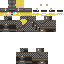
A male human skin with medium skin, wearing brown long hair dressed in a blue hoodie and brown pants, featuring a closed mouth.